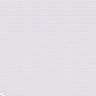
Metastatic tissue present: no